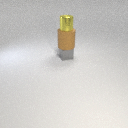
small gray metal cube below large brown rubber cylinder